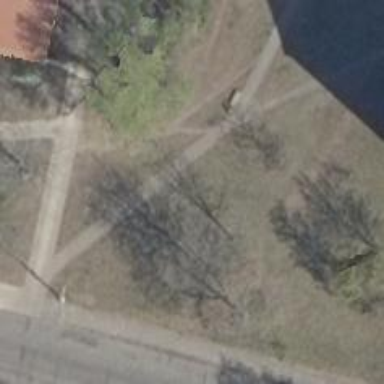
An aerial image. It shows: Dirt path.